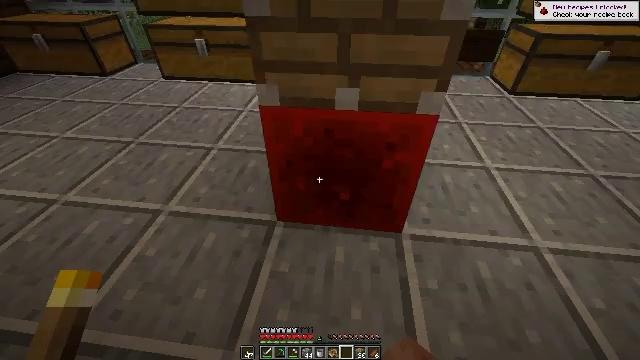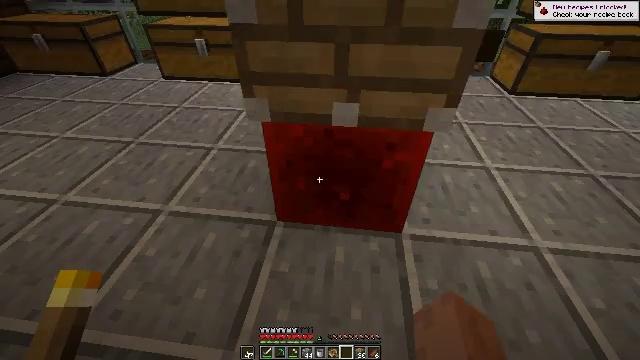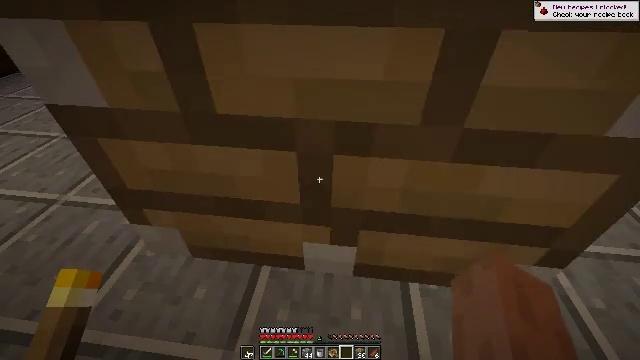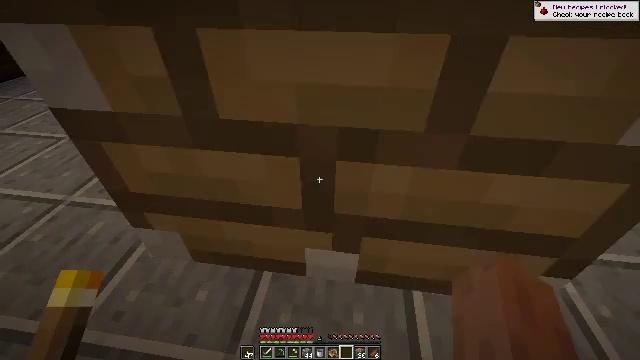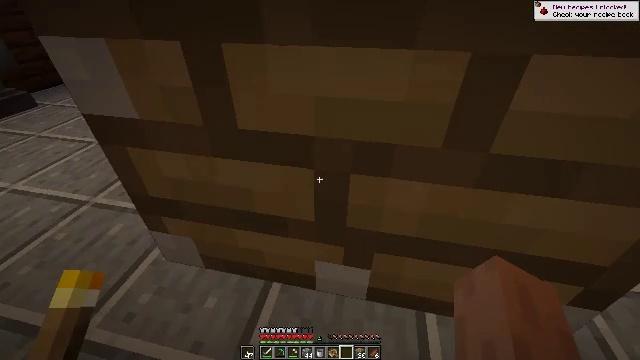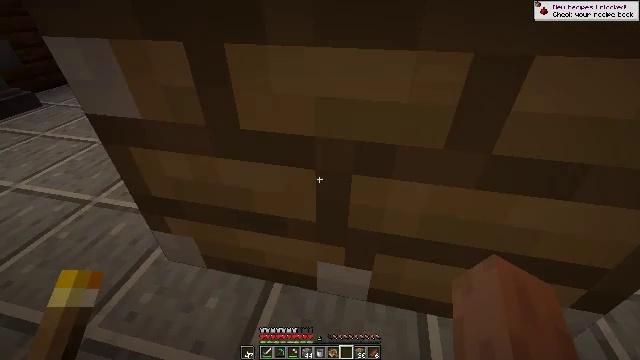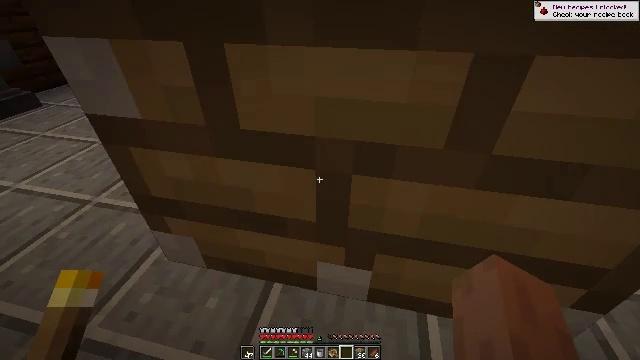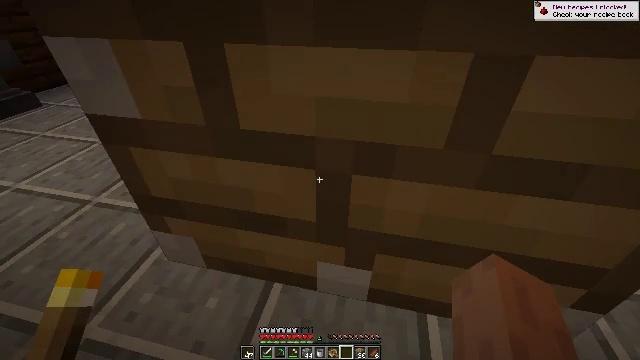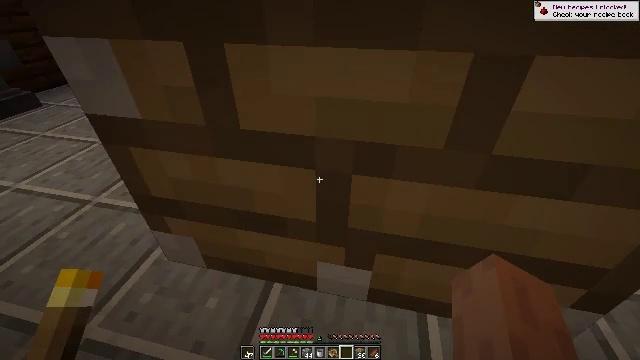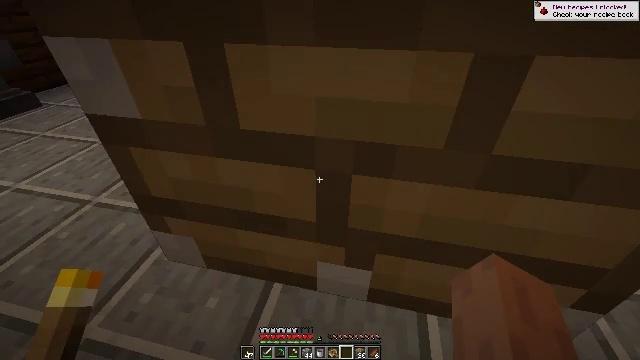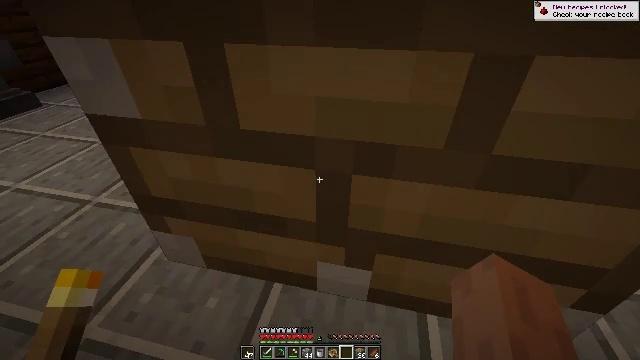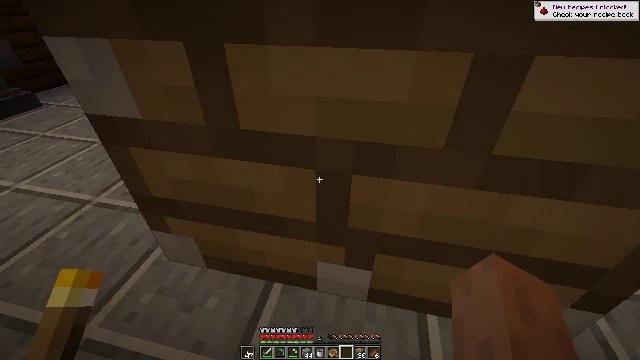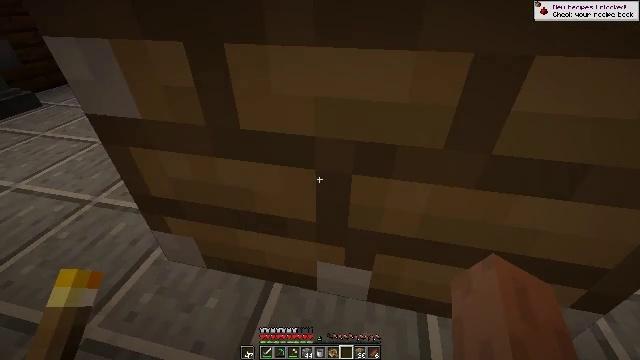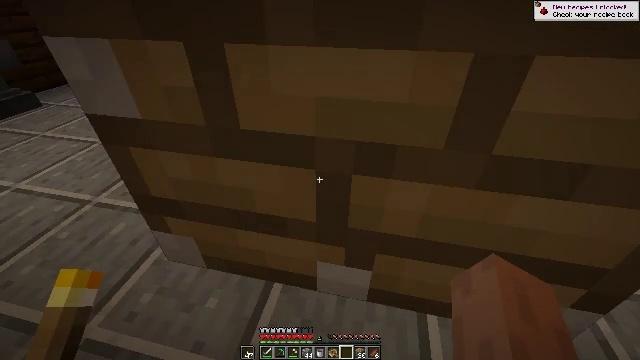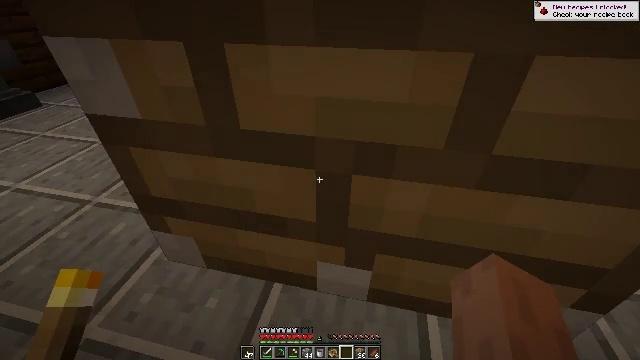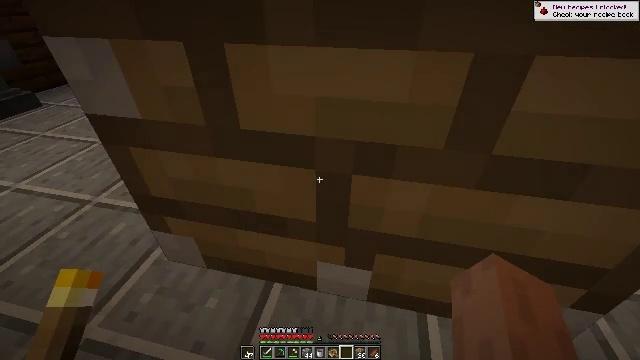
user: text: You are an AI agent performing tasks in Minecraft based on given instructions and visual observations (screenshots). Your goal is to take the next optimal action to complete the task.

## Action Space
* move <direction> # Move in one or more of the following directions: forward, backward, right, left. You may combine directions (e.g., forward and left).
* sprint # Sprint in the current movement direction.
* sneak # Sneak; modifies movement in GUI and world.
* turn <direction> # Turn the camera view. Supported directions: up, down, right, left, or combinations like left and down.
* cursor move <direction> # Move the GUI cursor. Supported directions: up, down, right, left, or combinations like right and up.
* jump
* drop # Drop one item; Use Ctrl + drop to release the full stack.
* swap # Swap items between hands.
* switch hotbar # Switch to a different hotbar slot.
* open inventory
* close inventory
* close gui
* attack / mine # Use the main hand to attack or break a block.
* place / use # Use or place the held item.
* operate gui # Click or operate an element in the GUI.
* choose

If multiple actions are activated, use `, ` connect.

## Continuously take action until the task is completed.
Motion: motion action
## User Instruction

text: Find and mine the redstone block.
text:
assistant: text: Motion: no_op
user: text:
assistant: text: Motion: no_op
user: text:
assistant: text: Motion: no_op
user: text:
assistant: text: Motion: turn left and up
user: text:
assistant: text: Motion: no_op
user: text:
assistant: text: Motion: no_op
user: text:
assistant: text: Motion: no_op
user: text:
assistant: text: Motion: no_op
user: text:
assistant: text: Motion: no_op
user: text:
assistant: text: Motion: no_op
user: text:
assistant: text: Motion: no_op
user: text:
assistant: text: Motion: no_op
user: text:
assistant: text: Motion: no_op
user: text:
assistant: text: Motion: no_op
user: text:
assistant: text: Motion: no_op
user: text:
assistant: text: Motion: no_op
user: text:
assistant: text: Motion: move left
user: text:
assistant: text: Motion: move left
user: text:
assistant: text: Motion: move left
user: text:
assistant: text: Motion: move left, turn right and up
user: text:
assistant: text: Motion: move left, turn right and up
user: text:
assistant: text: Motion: move left, turn right and up
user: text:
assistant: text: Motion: move left, turn right and up
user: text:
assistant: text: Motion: move left, turn right and up
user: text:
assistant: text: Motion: move left, turn right and up
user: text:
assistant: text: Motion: move left, turn right
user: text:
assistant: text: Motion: move left, turn right and up
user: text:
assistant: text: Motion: move left, turn right and up
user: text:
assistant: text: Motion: move left, turn right and up
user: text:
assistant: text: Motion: move left, turn right